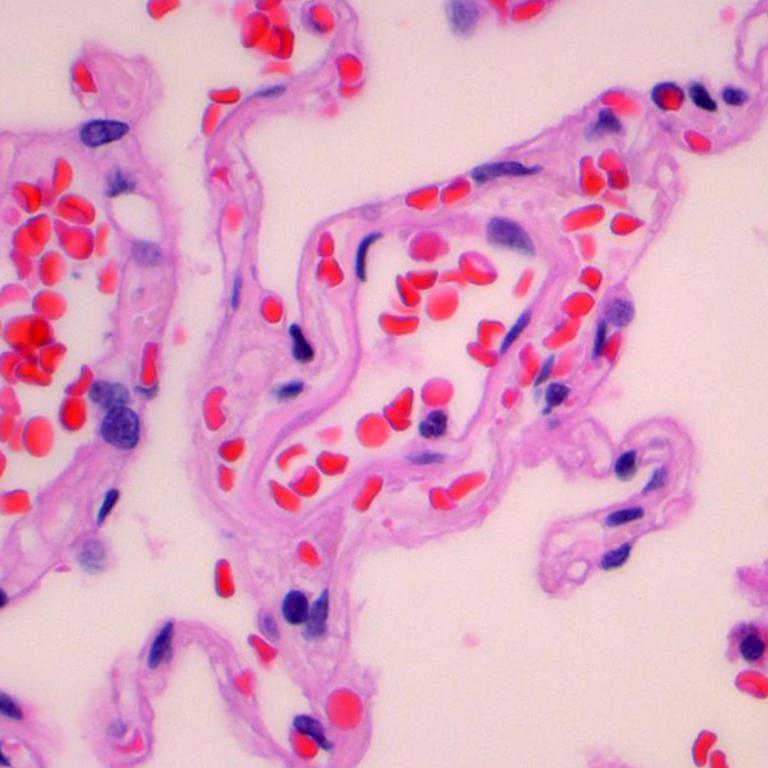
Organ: lung
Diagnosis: benign